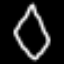
Label: diamond